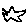
Label: star